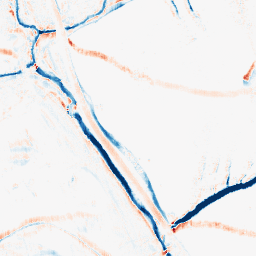
Category: morphological
Decomposition family: morphological_rect
Decomposition parameters: operation: average
width: 5
height: 10
Upsampling method: cubic_catmull_rom
Upsampling parameters: scale: 8
Upsampling scale: 8